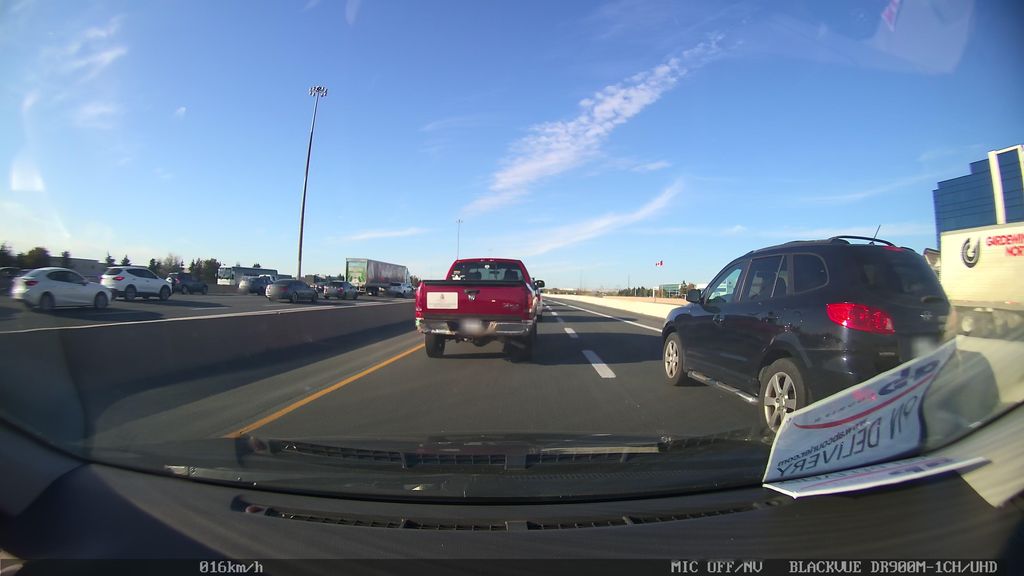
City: toronto